Interaction volume radius: 10 \u00c5
Interaction volume height: 30 \u00c5
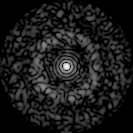
Disorder parameter: 0.8291